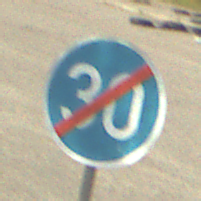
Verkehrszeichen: EndeMindestgeschwindigkeit
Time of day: MorningAfternoon
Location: Outdoor (RoadRail)
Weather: PartlyCloudy
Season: NotSpecified
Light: Natural